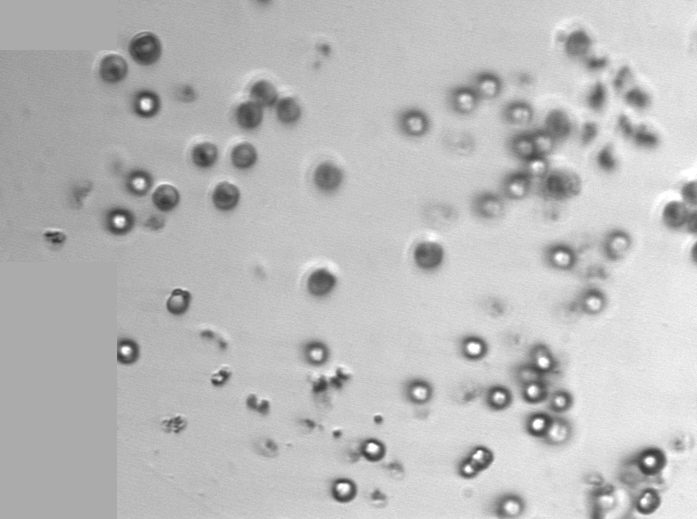
Label: Phaeocystis